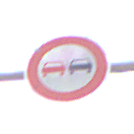
Verkehrszeichen: Ueberholverbot
Umgebung: Outdoor, Nature
Tageszeit: MorningAfternoon
Wetter: Clear
Licht: Natural
Jahreszeit: Winter
Kontrast: HighContrast